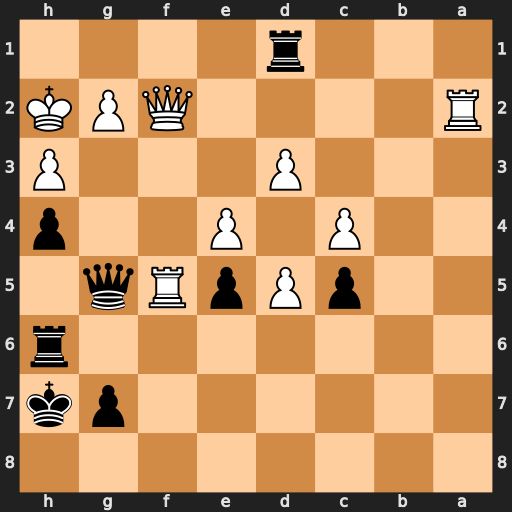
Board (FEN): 8/6pk/7r/2pPpRq1/2P1P2p/3P3P/R4QPK/3r4
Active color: b
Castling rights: -
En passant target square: -
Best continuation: Qc1 g4 hxg3+